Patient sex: F
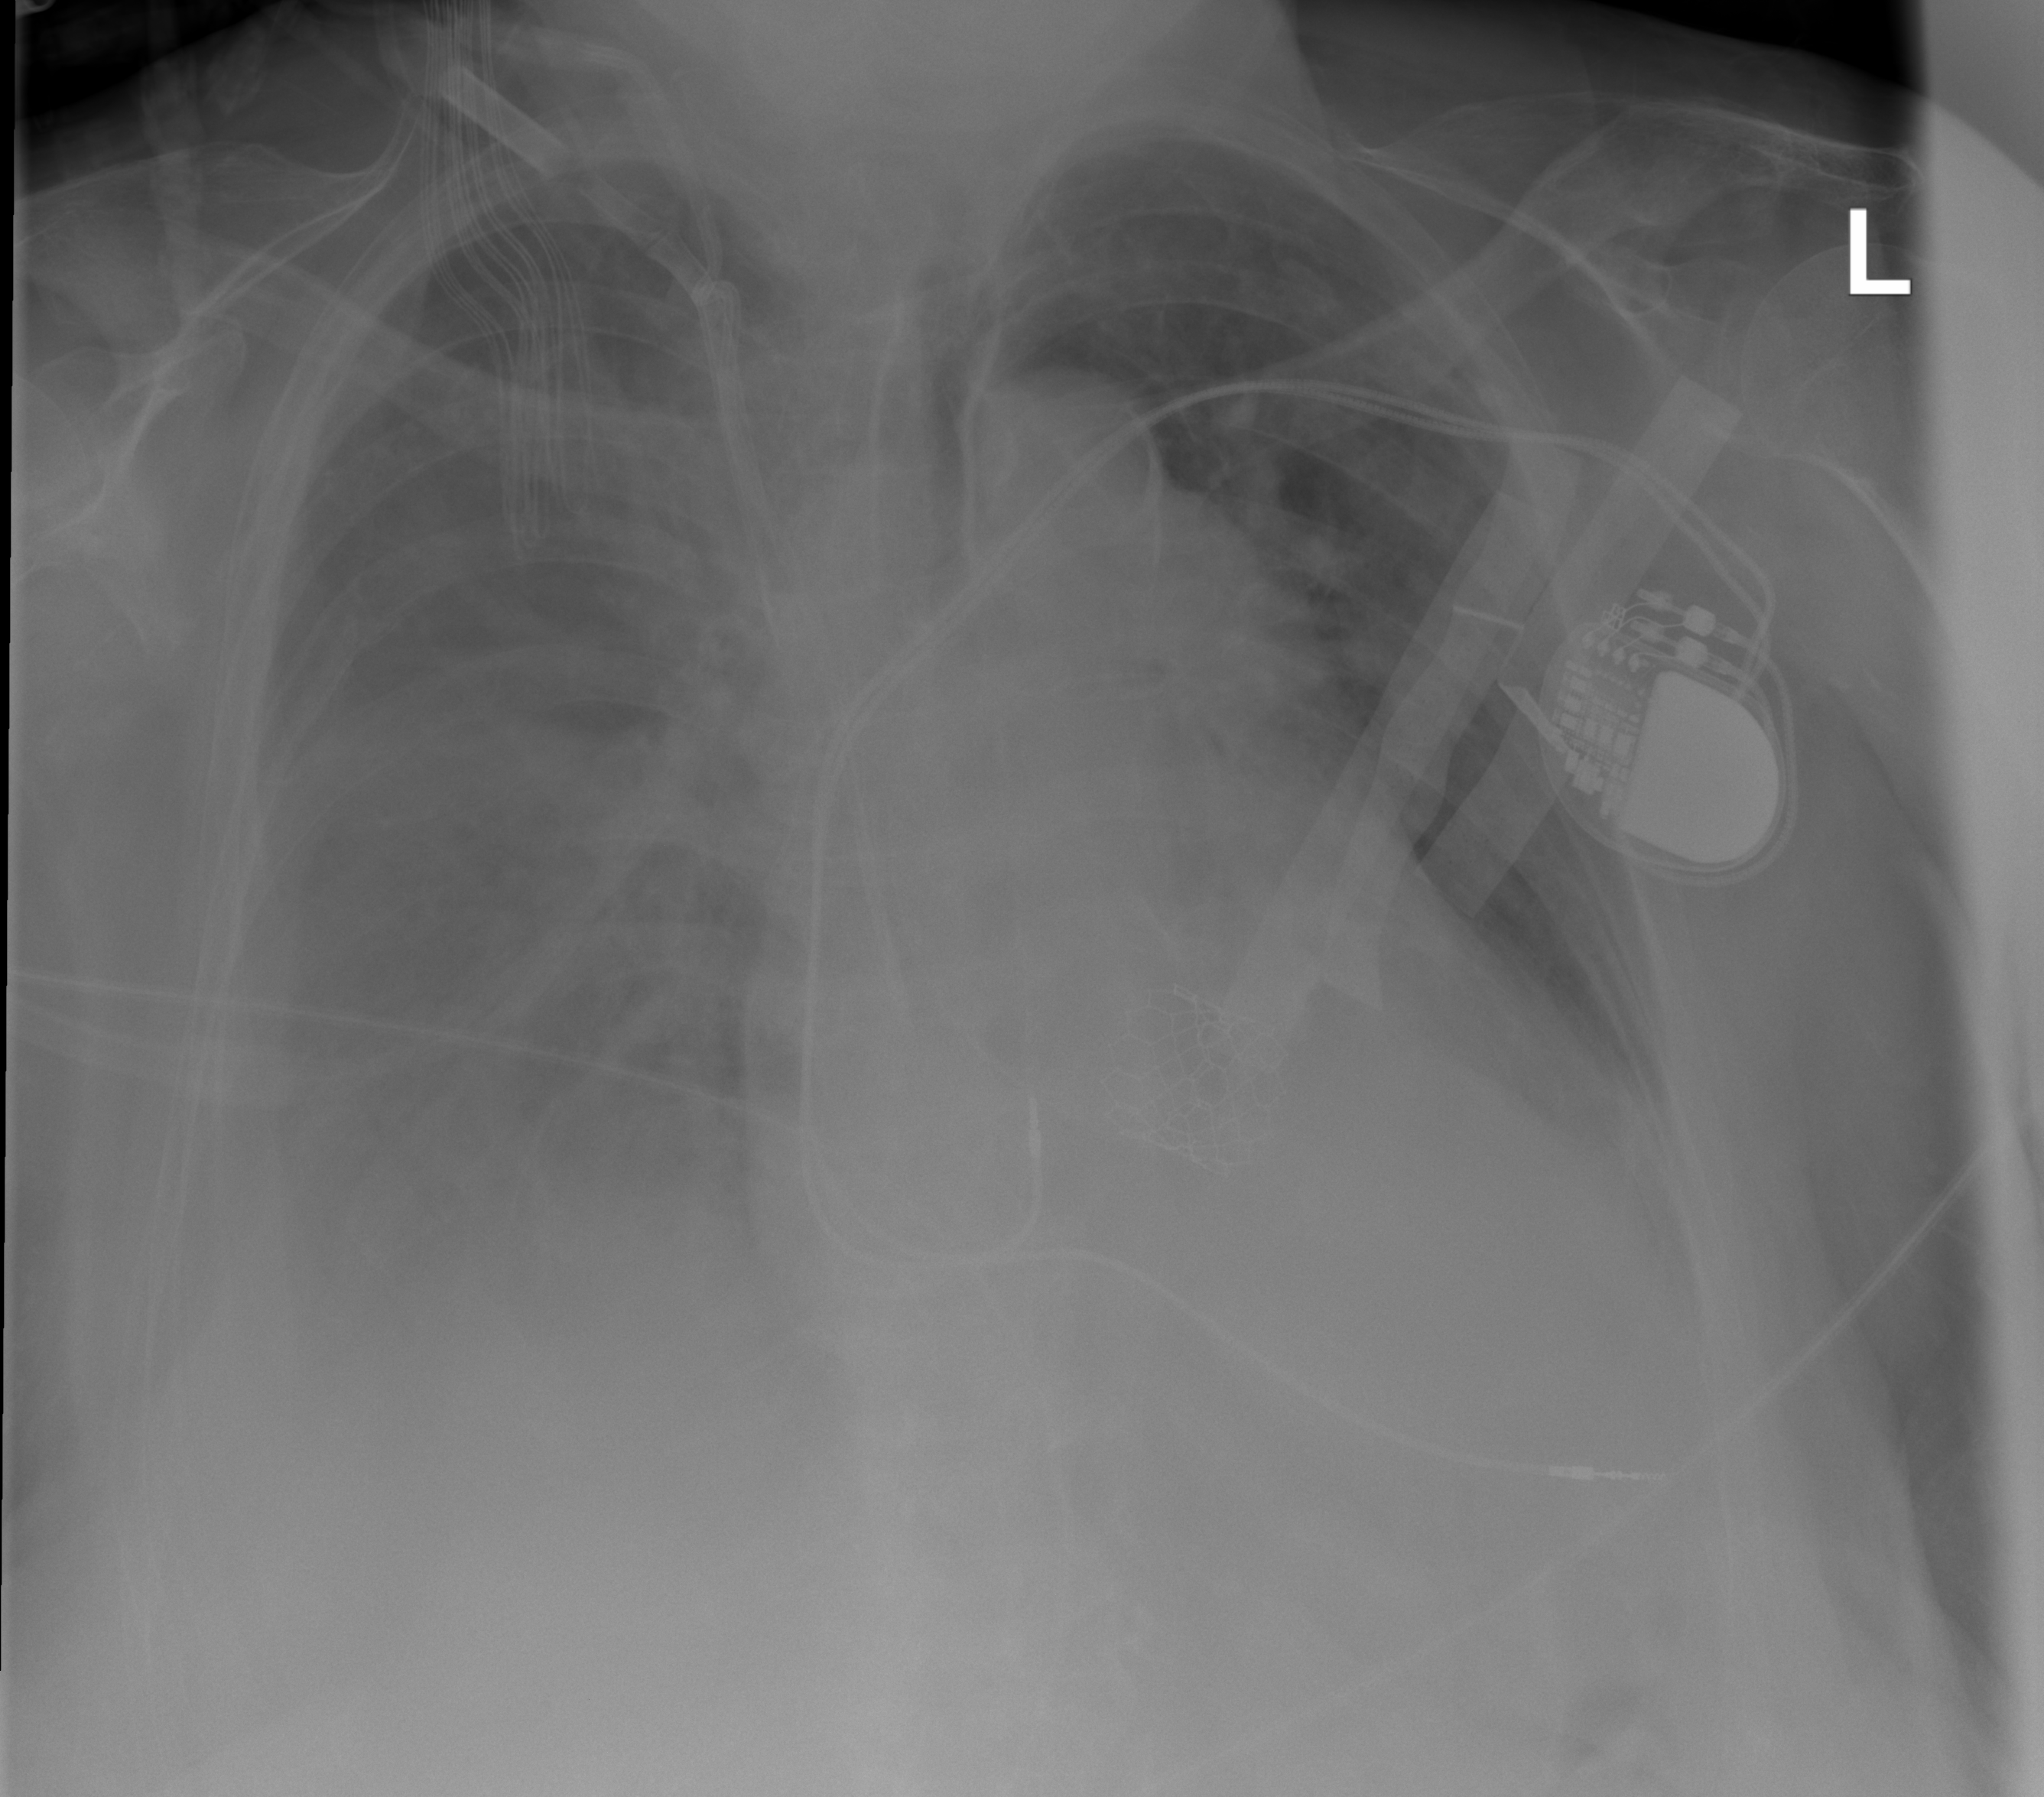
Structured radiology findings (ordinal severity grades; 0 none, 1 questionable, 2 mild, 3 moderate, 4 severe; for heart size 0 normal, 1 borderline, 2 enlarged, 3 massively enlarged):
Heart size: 2
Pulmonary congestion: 2
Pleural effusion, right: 3
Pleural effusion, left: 1
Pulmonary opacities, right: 0
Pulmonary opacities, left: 0
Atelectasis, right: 2
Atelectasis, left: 0